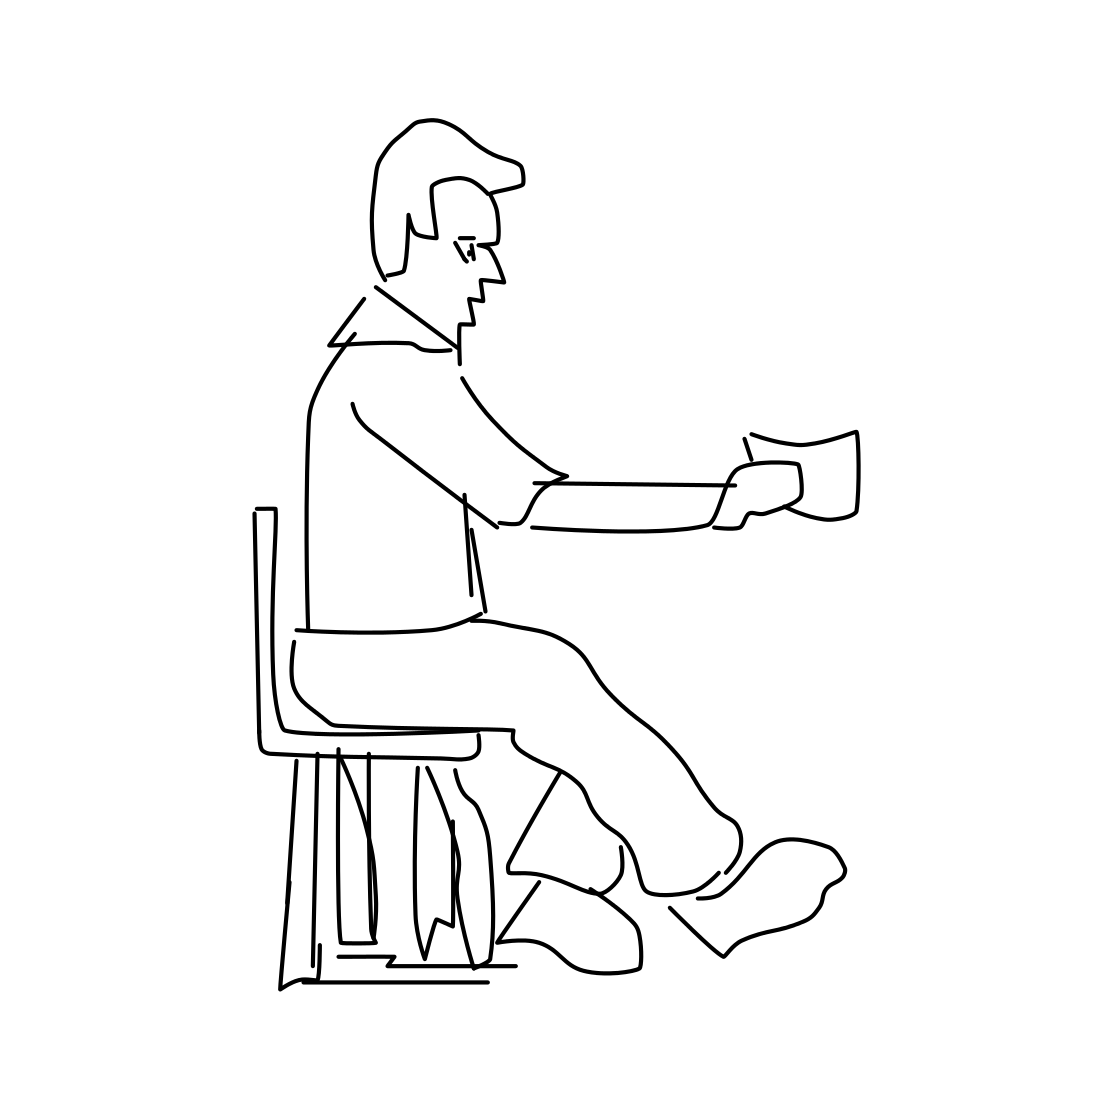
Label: person sitting